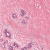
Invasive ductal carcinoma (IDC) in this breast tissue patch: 0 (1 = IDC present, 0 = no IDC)